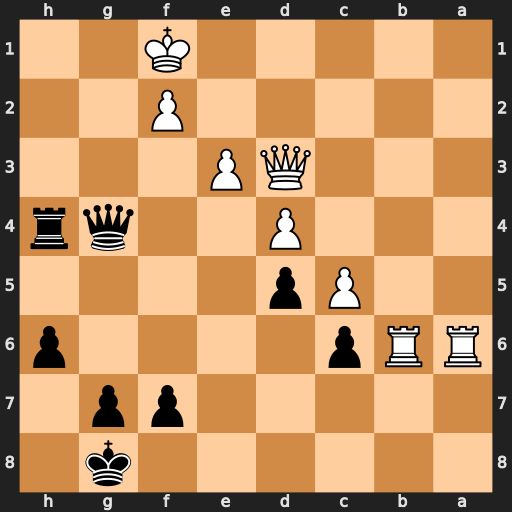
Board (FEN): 6k1/5pp1/RRp4p/2Pp4/3P2qr/3QP3/5P2/5K2
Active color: b
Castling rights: -
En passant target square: -
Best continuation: Rh1#